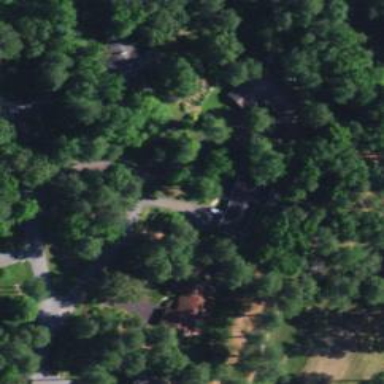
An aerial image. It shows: Driveway.